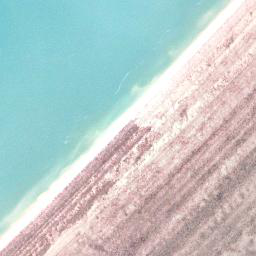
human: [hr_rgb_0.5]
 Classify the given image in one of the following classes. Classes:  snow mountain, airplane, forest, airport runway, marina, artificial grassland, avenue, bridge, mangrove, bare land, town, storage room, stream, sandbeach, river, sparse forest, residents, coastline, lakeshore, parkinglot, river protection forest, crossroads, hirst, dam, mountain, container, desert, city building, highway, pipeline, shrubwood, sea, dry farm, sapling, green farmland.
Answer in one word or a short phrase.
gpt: coastline